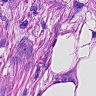
Metastatic tissue present: yes